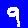
Digit: 9